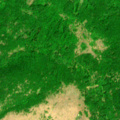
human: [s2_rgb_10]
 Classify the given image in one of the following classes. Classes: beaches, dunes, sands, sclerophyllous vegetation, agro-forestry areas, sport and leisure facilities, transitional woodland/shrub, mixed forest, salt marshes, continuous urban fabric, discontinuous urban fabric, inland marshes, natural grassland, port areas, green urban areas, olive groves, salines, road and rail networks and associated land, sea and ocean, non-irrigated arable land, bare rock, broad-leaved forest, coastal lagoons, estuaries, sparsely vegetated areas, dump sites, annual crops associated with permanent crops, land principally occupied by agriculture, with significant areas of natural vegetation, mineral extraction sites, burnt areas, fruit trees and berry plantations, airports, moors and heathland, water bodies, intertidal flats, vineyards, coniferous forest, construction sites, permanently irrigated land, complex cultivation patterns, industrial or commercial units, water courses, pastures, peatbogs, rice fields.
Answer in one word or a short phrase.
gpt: broad-leaved forest, natural grassland, transitional woodland/shrub